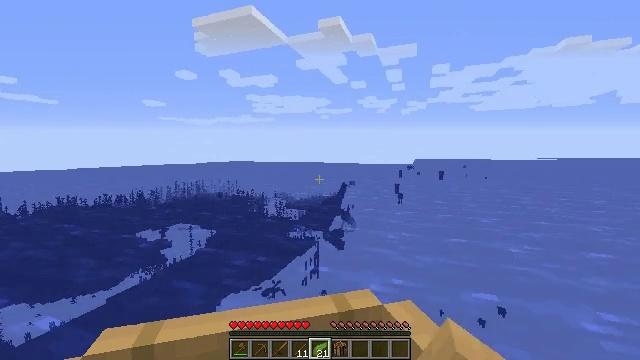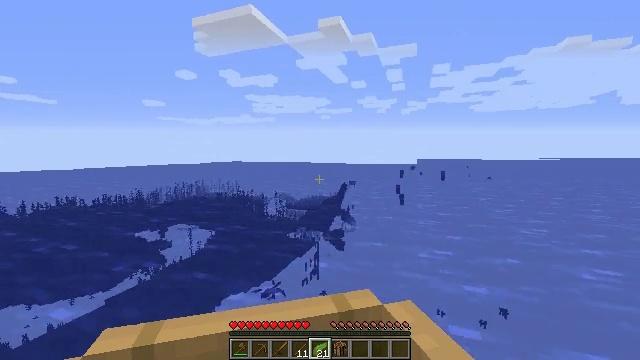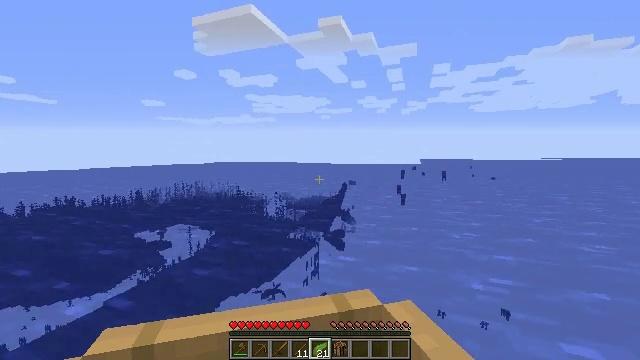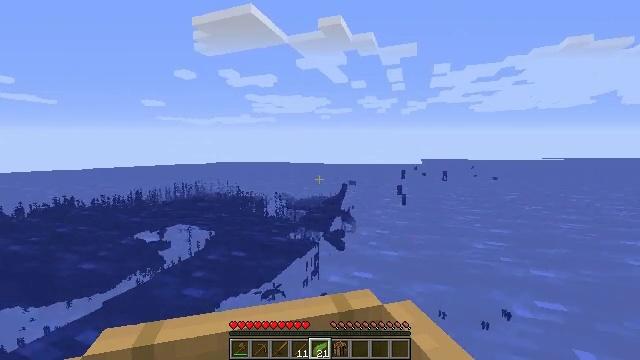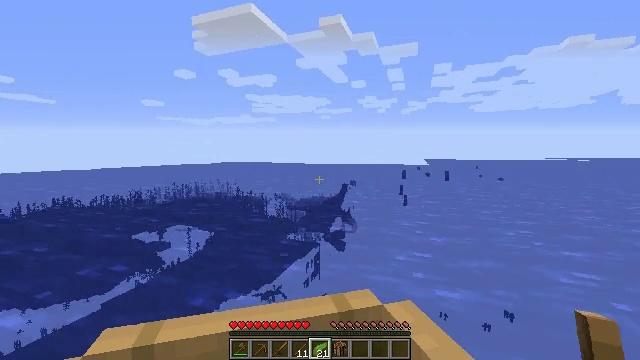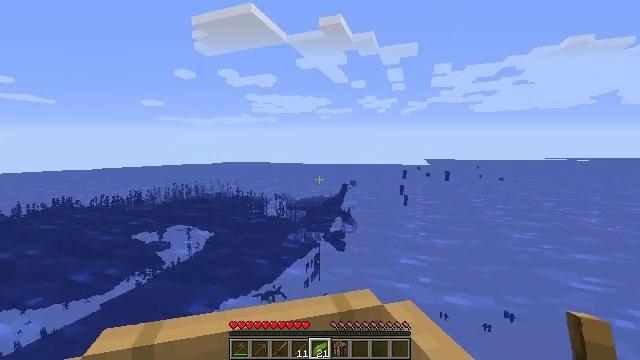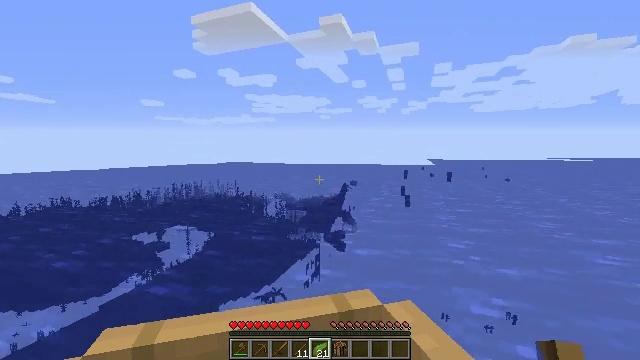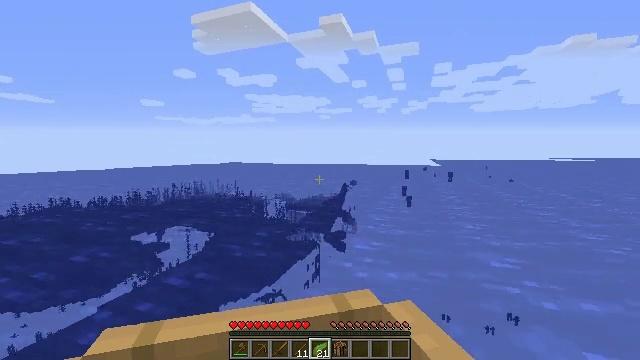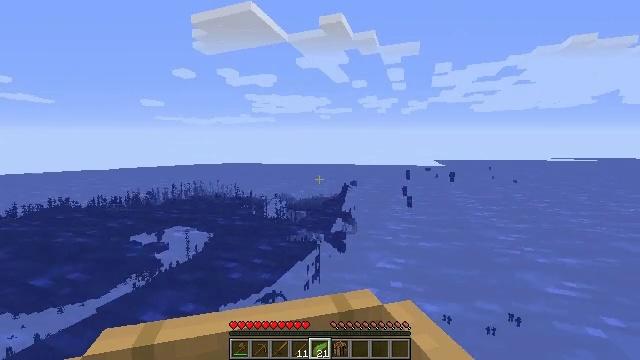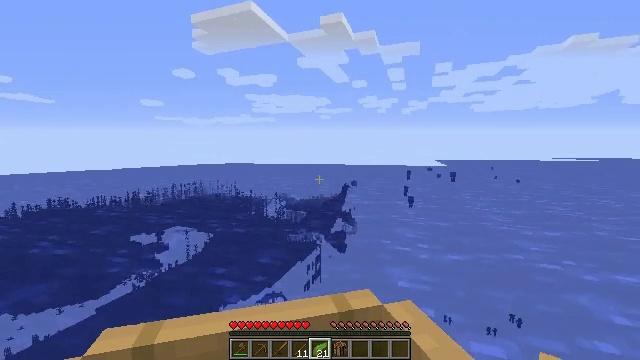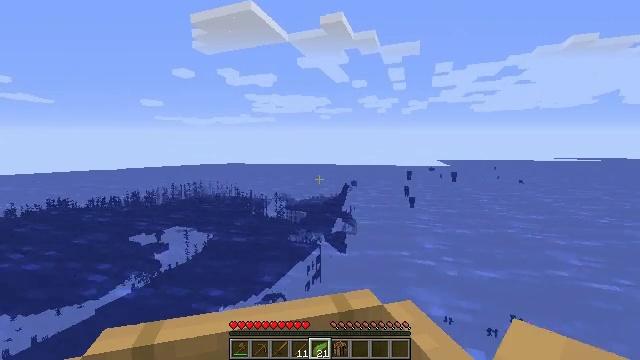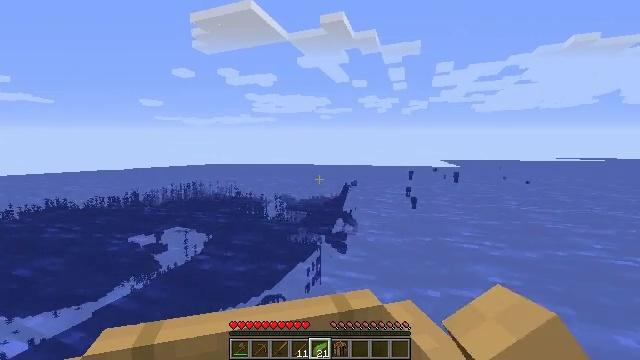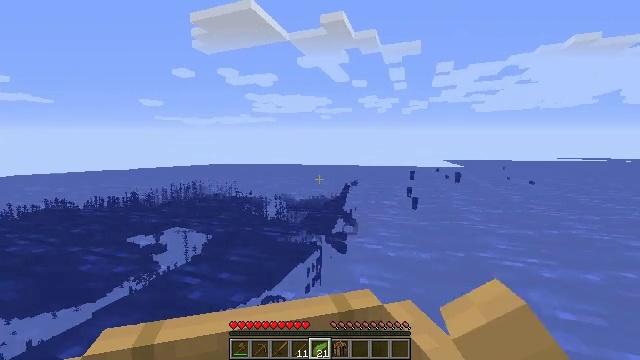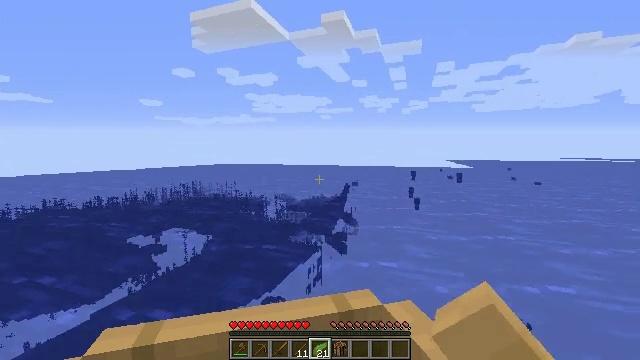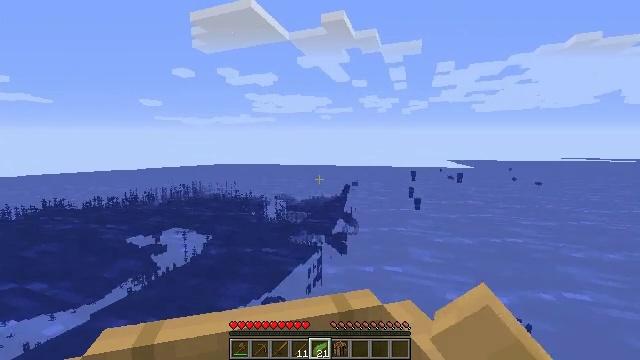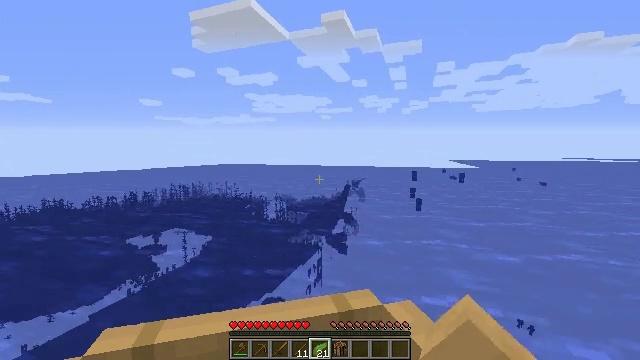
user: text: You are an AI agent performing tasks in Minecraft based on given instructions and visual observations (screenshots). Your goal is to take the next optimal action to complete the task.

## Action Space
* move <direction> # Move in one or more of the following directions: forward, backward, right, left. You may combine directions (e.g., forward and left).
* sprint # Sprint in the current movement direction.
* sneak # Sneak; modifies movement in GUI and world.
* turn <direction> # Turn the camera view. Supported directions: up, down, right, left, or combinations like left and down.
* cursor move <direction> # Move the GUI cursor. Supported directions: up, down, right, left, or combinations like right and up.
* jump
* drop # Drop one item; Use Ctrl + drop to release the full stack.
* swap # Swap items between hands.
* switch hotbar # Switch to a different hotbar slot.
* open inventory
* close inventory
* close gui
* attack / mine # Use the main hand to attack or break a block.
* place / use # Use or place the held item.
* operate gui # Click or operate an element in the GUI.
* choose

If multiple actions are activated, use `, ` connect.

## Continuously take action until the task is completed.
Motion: motion action
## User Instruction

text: Remove kelp and place it on the ground.
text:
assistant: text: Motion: move forward
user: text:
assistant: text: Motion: move forward
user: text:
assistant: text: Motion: move forward
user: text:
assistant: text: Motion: move forward
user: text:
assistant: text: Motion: move forward
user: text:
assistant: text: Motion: move forward
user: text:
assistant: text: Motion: move forward
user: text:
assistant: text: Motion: move forward
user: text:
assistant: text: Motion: move forward
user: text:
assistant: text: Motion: move forward
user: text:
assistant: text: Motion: move forward
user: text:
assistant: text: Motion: move forward
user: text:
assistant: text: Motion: move forward
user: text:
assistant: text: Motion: move forward
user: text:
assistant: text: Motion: move forward
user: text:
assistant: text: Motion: move forward
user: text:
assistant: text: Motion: move forward
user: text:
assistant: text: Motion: move forward
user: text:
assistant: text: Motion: move forward
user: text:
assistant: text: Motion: move forward
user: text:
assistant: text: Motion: move forward
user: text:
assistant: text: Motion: move forward
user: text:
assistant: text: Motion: move forward and move left
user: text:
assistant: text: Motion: move forward and move left
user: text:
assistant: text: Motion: move forward and move left
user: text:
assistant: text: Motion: move forward and move left
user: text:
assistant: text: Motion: move forward
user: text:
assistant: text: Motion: move forward
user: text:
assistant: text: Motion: move forward
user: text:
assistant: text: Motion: move forward